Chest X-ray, PA view. Patient: 32 years old, sex F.
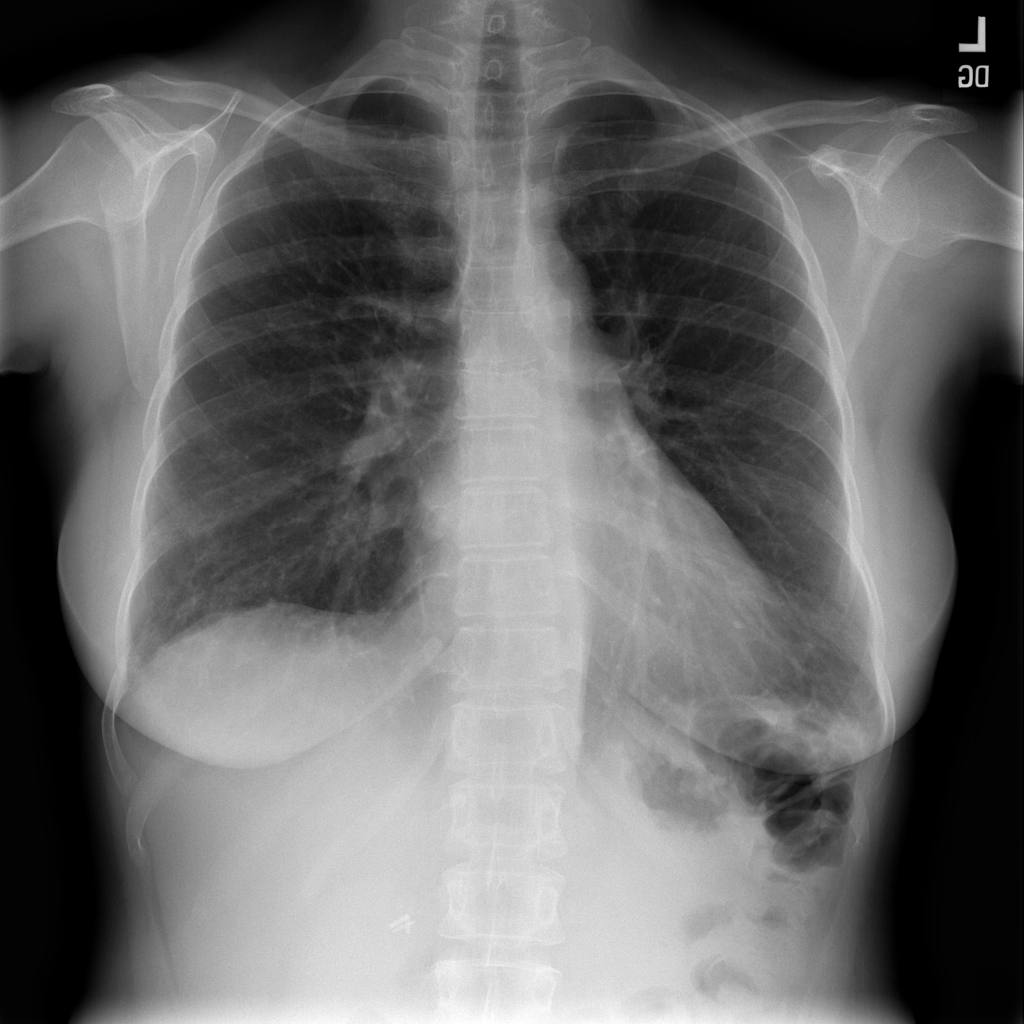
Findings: No Finding